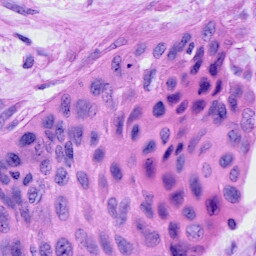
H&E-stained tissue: Cervix